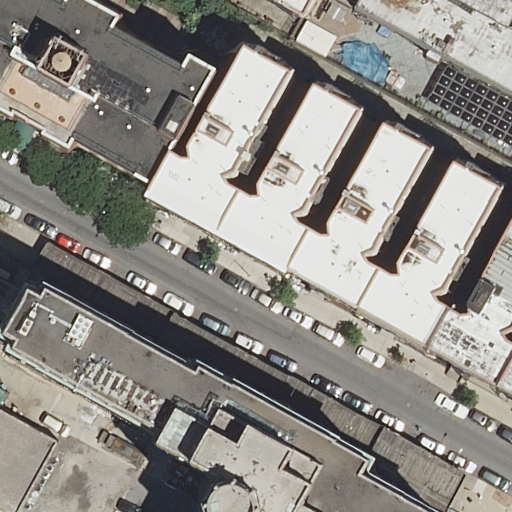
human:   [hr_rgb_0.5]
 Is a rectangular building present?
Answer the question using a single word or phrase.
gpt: yes

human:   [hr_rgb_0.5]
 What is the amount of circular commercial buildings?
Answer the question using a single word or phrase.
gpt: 0

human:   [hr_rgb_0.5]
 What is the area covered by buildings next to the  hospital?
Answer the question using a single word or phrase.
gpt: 6916m2

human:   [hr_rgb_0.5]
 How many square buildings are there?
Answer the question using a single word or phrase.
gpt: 0

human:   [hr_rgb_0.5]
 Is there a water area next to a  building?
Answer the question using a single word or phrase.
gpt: no

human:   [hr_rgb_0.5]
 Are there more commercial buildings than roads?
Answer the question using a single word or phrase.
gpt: no

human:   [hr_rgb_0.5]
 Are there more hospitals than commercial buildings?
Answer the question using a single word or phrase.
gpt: yes

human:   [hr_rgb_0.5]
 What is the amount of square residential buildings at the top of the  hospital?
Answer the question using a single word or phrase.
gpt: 0

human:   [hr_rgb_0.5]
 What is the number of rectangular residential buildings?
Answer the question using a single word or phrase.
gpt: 3

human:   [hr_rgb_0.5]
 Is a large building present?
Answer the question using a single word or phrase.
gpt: yes

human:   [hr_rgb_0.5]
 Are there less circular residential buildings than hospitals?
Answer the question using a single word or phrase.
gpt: yes

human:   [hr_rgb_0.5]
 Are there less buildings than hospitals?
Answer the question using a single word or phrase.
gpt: no

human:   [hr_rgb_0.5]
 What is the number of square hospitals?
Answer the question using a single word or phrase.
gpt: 0

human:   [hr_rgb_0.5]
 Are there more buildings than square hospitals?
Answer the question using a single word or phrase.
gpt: yes

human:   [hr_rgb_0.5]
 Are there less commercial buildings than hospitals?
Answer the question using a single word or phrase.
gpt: yes

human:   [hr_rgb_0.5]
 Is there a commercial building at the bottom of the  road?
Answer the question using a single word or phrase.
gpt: no

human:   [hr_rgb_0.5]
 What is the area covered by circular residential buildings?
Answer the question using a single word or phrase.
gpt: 0m2

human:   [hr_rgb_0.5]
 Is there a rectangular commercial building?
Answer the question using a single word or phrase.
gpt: no

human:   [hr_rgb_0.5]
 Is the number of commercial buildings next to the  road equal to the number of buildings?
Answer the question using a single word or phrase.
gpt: no

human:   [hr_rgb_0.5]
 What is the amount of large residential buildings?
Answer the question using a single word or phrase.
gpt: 4

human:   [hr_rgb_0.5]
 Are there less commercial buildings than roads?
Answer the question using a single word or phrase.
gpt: yes

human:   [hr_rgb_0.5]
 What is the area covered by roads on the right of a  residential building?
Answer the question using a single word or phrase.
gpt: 0m2

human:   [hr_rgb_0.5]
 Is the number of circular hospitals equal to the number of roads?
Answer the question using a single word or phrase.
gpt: no

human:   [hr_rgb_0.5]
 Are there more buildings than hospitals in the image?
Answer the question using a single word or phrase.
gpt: yes

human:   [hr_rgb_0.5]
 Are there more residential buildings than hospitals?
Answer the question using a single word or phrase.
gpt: yes

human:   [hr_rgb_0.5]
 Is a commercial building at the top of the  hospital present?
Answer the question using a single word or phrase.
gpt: no

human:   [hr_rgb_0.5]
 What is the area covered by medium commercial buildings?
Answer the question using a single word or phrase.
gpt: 0m2

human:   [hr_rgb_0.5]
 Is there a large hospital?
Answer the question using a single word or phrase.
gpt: yes

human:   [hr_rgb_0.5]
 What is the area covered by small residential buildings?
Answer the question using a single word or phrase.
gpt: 26m2

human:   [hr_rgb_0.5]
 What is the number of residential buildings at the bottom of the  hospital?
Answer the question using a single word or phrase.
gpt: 0

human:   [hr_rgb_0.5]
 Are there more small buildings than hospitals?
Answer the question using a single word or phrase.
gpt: yes

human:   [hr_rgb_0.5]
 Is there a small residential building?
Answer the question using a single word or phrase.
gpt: yes

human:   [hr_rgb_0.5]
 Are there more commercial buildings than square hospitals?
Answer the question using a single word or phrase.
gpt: no

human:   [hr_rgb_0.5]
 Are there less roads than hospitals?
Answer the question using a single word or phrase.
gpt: no

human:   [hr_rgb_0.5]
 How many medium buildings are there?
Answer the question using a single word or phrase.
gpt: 7

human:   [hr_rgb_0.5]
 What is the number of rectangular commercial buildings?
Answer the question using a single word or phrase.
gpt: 0